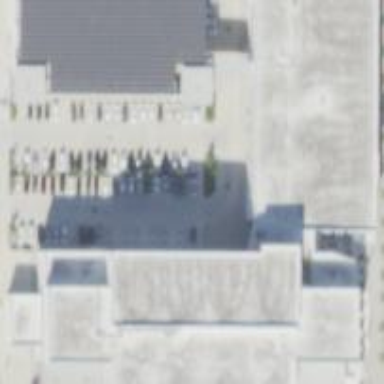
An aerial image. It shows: Police building.